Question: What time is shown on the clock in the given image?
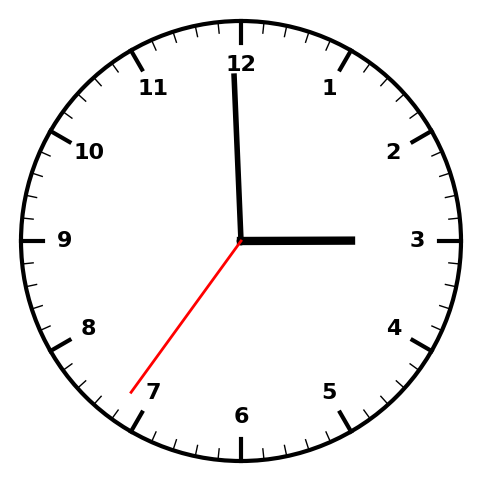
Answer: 02:59:36